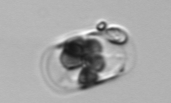
Label: Guinardia_delicatula_TAG_internal_parasite